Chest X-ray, PA view. Patient: 47 years old, sex F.
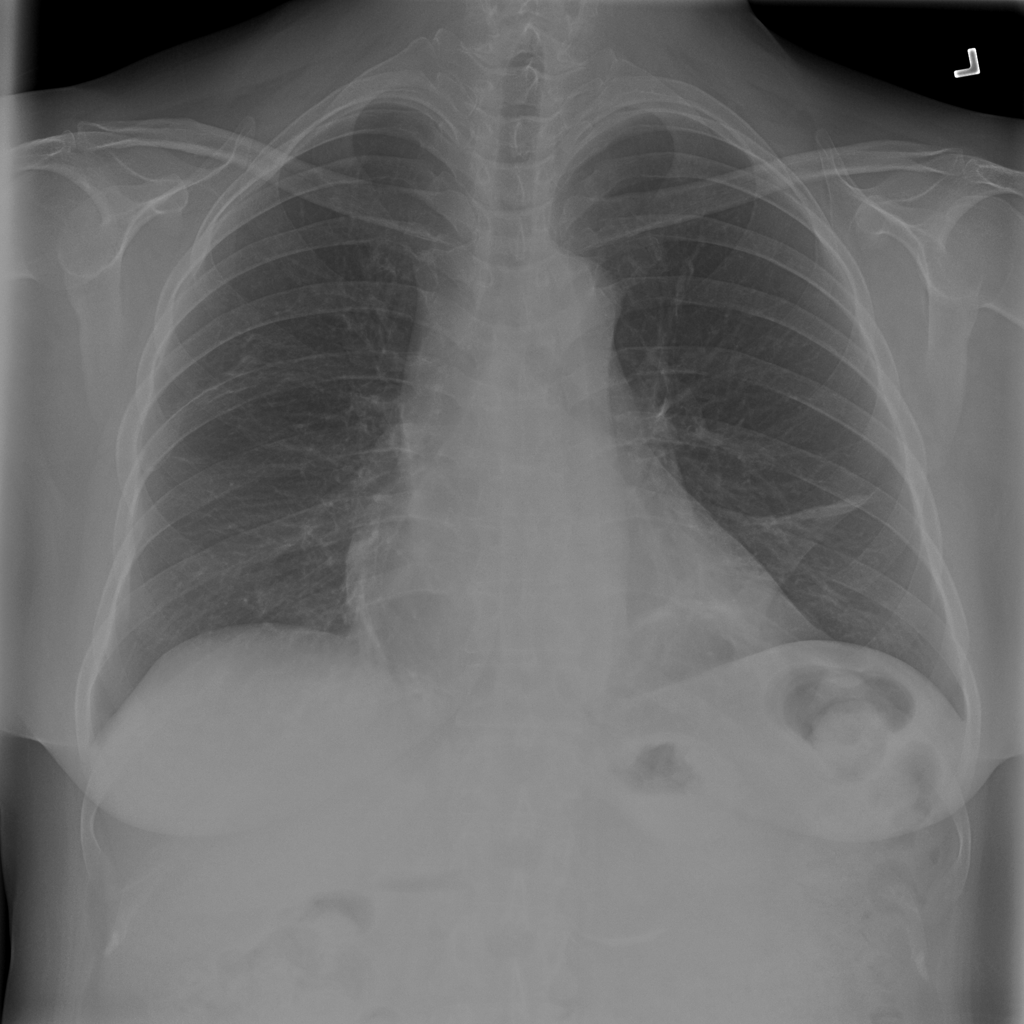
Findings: No Finding